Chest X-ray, AP view. Patient: 85 years old, sex F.
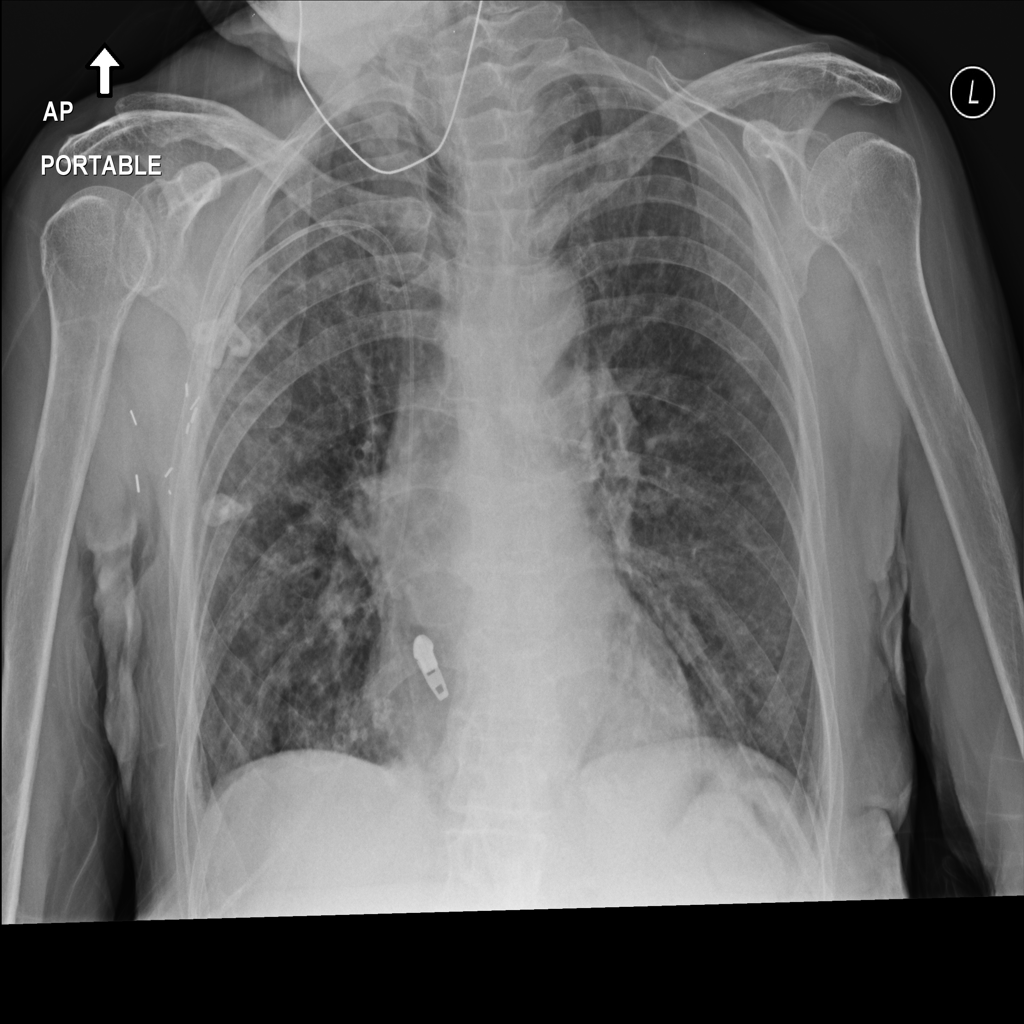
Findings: Nodule